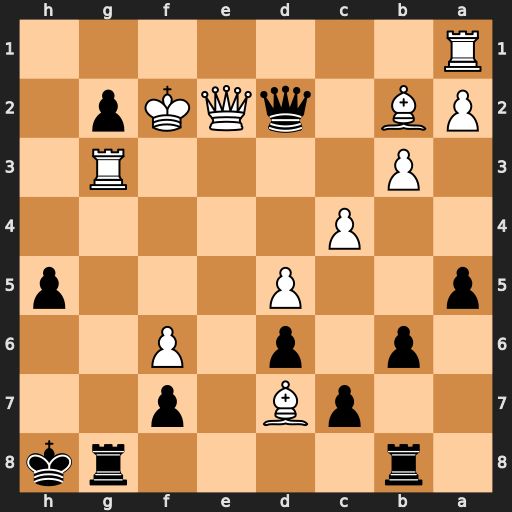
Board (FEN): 1r4rk/2pB1p2/1p1p1P2/p2P3p/2P5/1P4R1/PB1qQKp1/R7
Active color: b
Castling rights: -
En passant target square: -
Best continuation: Qxe2+ Kxe2 Rxg3